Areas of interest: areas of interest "Scenic Spot"
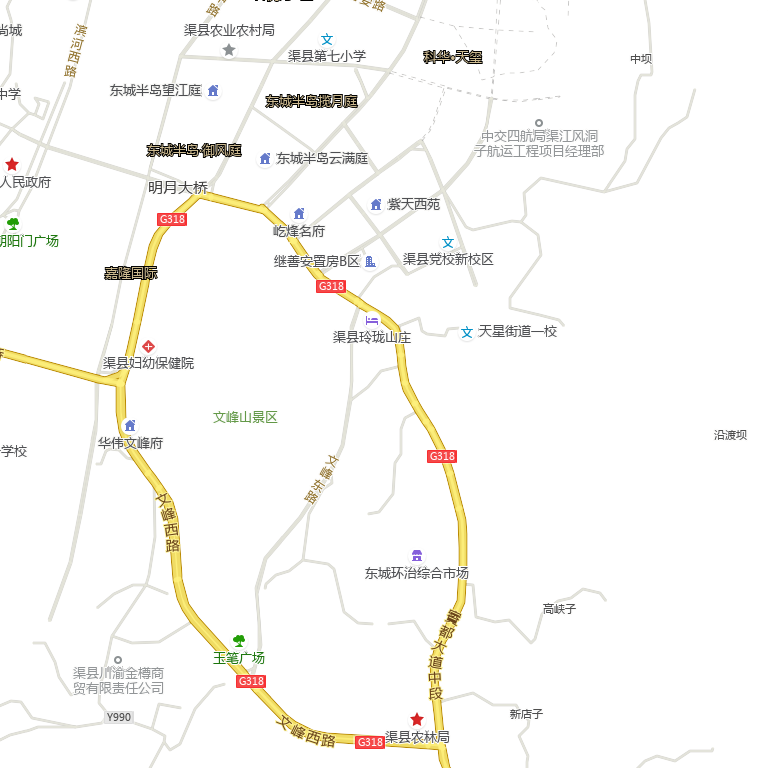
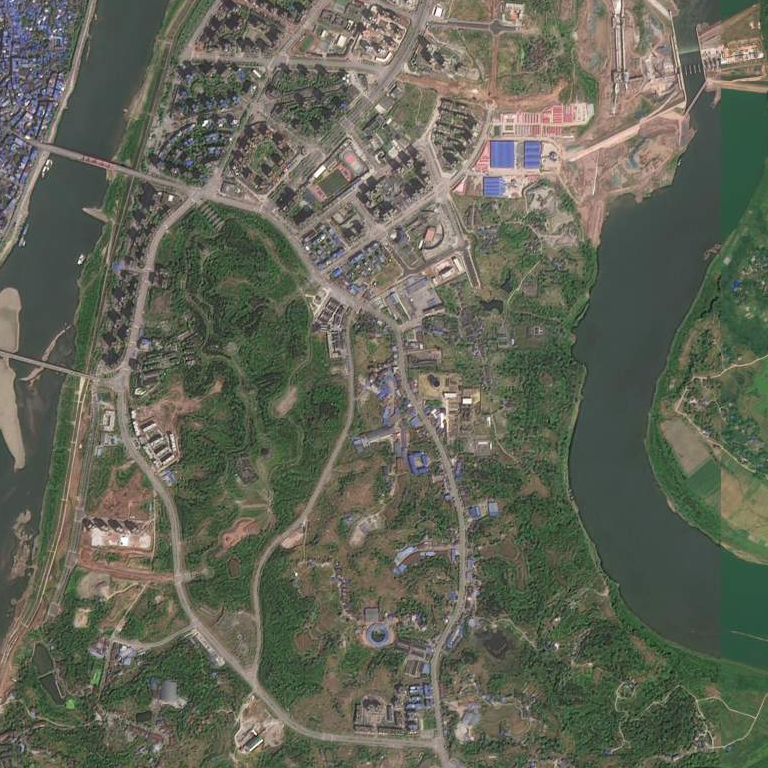